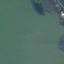
Land use / land cover class: SeaLake